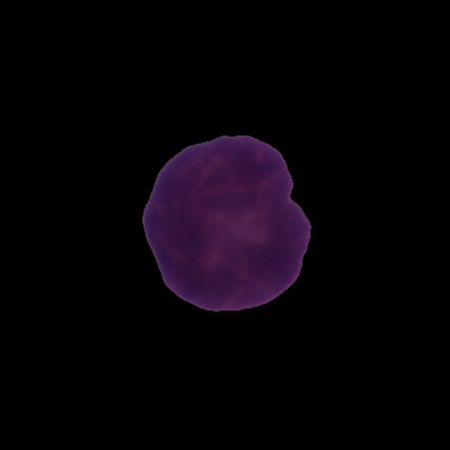
Label: healthy